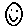
Label: smiley face